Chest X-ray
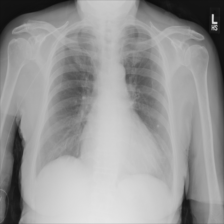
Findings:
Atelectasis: negative
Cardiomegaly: negative
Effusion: negative
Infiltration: negative
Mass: negative
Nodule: negative
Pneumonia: negative
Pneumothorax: negative
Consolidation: negative
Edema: negative
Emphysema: negative
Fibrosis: negative
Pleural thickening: negative
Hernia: negative